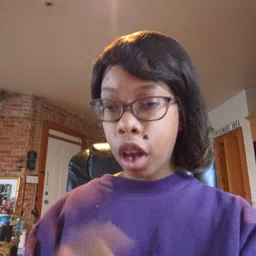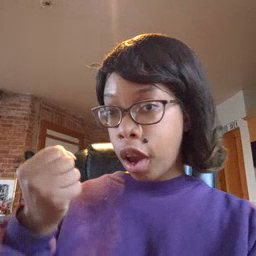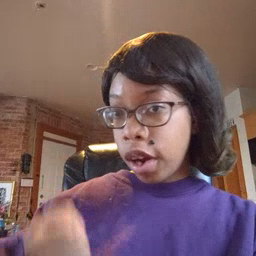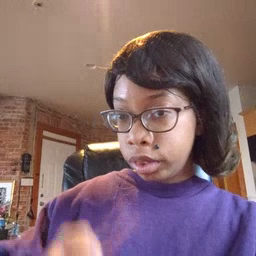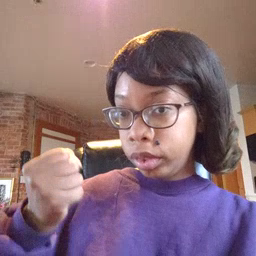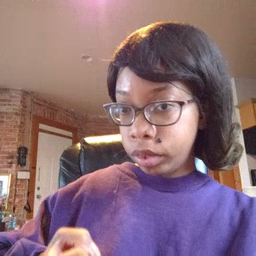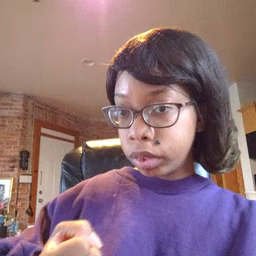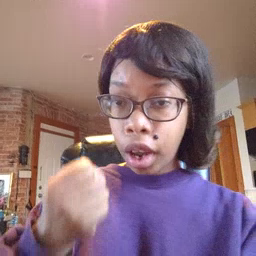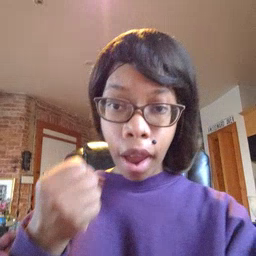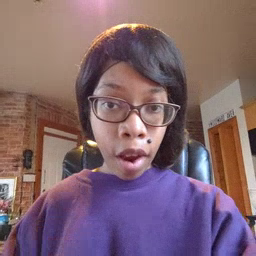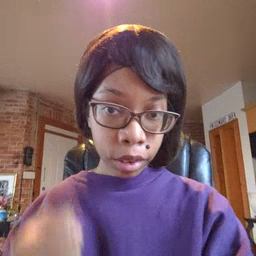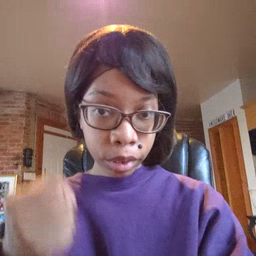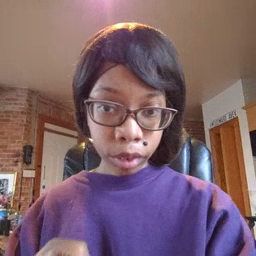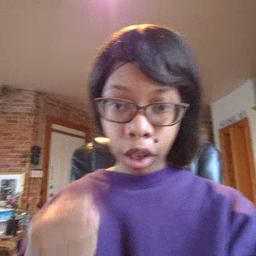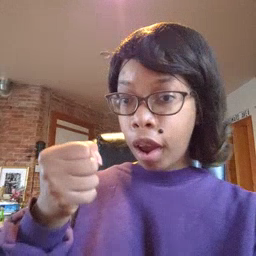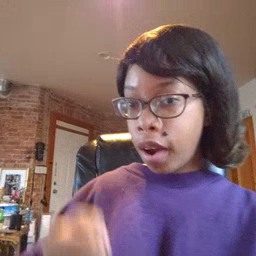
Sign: car